Interaction volume radius: 5 \u00c5
Interaction volume height: 25 \u00c5
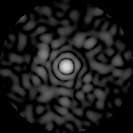
Disorder parameter: 0.8531